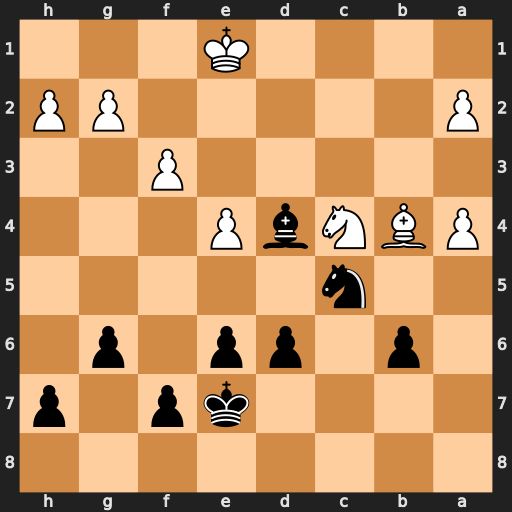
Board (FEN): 8/4kp1p/1p1pp1p1/2n5/PBNbP3/5P2/P5PP/4K3
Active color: b
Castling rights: -
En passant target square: -
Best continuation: Nd3+ Kd2 Nxb4